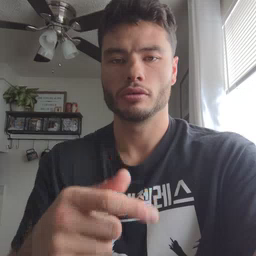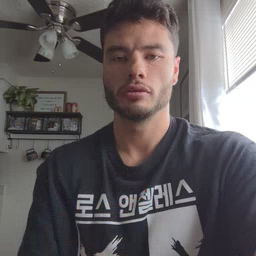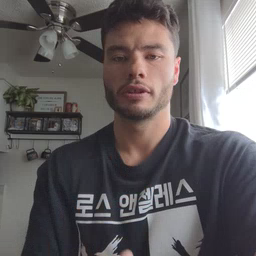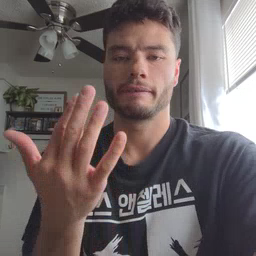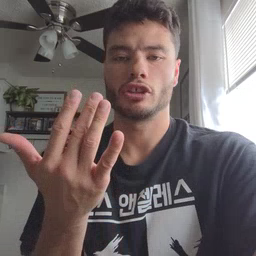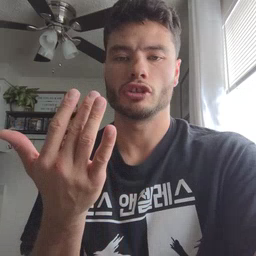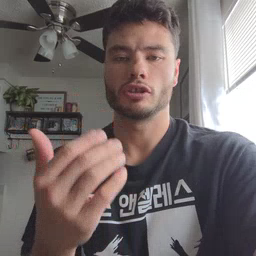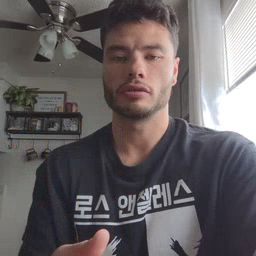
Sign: finger